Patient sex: F
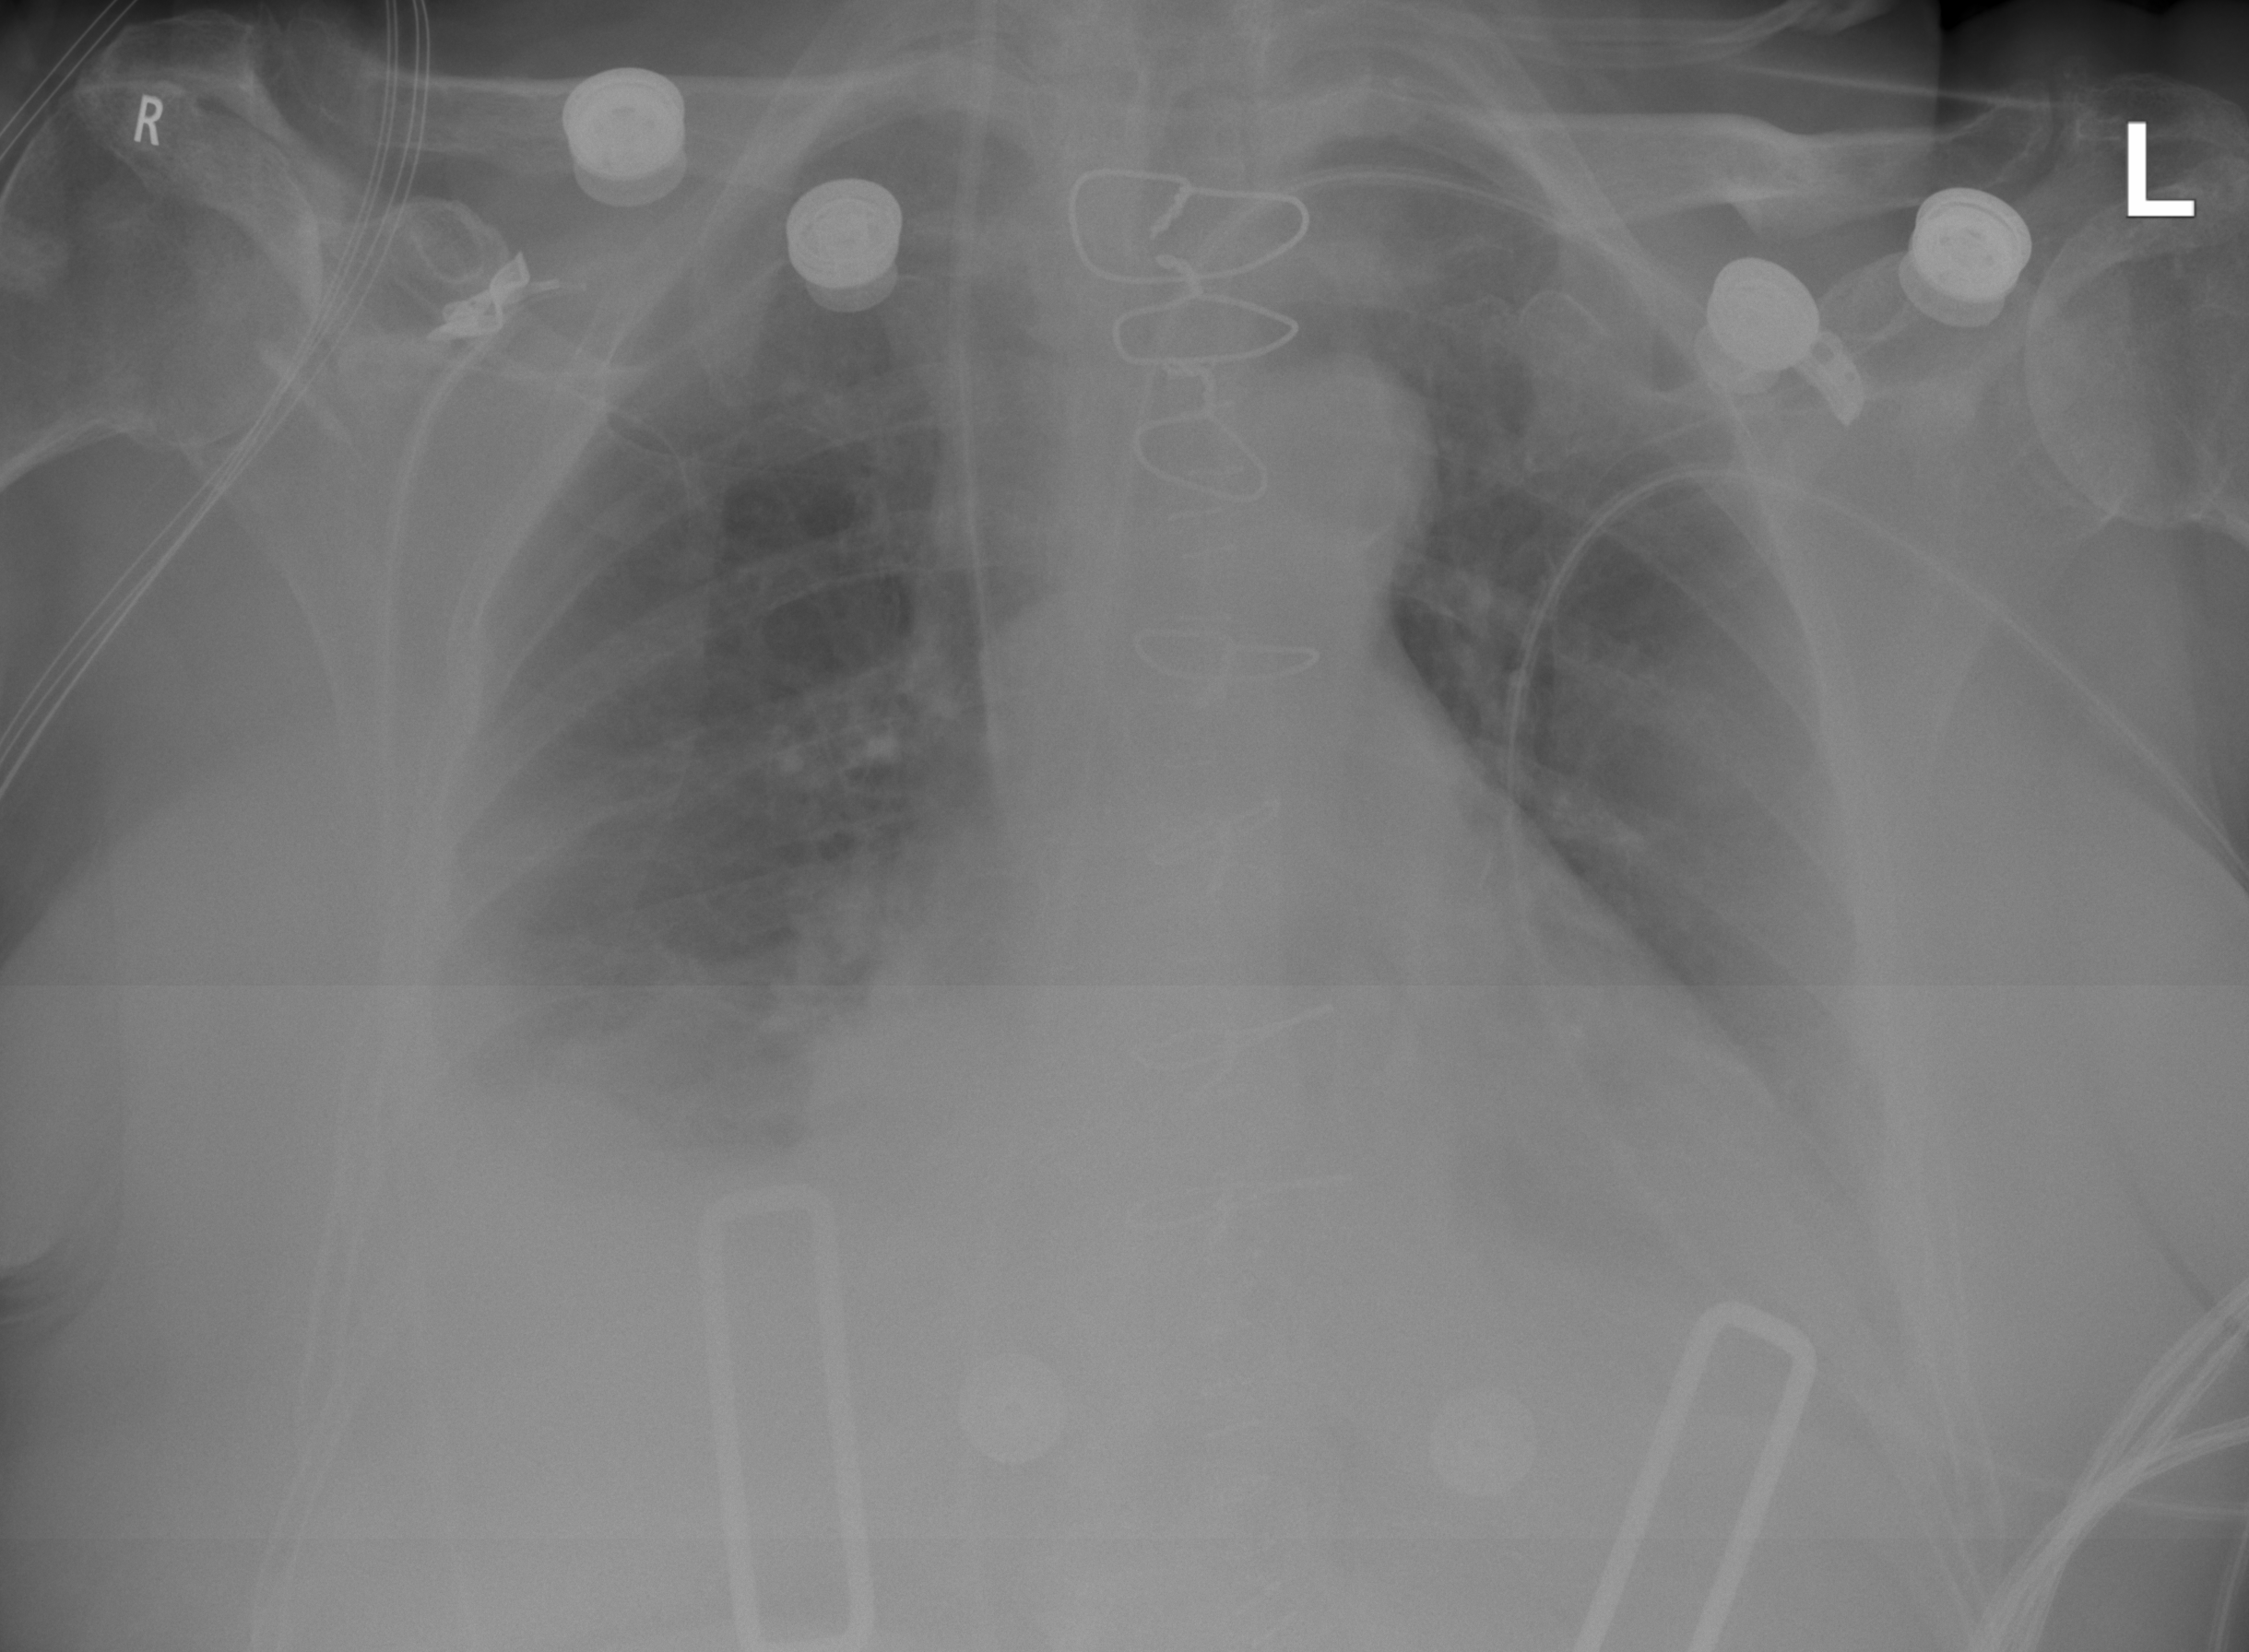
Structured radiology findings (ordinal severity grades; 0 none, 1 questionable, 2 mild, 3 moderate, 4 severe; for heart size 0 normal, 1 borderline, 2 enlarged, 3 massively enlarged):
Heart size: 2
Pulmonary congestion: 2
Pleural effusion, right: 2
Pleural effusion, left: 2
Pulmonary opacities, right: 0
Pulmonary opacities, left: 0
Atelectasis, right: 2
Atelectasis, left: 0